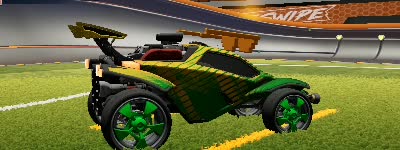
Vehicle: octane